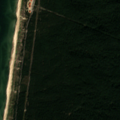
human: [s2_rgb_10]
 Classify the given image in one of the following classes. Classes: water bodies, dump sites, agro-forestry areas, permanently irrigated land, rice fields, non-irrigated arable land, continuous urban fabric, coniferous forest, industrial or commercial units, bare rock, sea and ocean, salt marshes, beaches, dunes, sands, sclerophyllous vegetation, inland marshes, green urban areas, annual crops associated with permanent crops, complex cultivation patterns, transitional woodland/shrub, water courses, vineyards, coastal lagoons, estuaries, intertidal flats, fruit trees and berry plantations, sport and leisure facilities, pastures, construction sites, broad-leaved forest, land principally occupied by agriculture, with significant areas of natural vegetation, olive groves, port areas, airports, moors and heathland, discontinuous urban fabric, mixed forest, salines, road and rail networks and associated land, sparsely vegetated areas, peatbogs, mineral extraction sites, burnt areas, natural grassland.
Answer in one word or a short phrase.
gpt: discontinuous urban fabric, coniferous forest, beaches, dunes, sands, sea and ocean